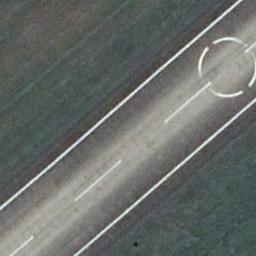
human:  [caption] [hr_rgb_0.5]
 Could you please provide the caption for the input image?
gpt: Next to the runway is a green lawn with white circles and dashes on the runway .

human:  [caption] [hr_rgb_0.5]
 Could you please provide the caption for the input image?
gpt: The runway goes through the lawn and a round marking is on the runway .

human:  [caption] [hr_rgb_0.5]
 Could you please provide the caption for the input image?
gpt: The runway is on the grass .

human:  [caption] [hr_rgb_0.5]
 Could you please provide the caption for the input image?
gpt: The grass is on either side of the runway .

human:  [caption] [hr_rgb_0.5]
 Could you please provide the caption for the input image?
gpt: There are green meadows beside the runway .